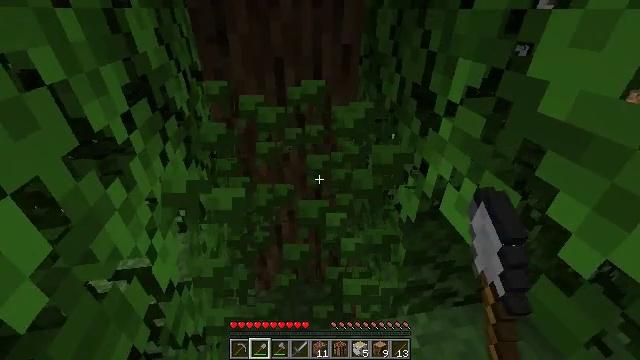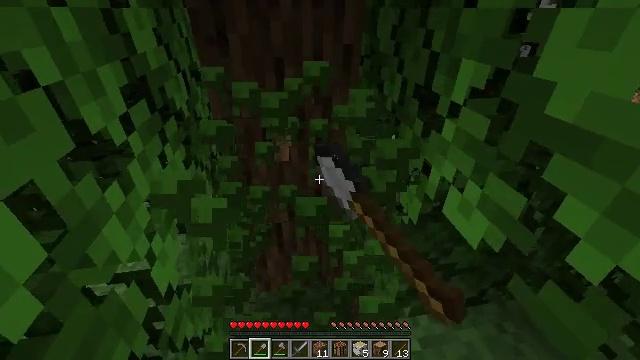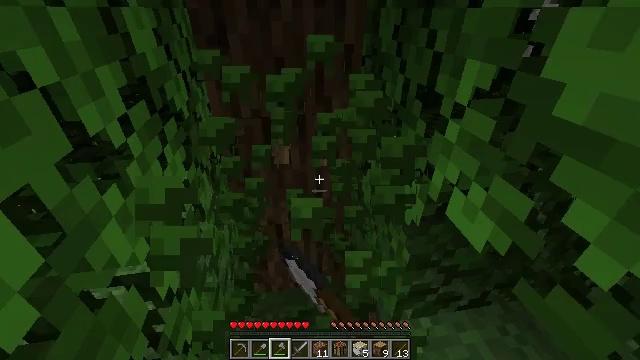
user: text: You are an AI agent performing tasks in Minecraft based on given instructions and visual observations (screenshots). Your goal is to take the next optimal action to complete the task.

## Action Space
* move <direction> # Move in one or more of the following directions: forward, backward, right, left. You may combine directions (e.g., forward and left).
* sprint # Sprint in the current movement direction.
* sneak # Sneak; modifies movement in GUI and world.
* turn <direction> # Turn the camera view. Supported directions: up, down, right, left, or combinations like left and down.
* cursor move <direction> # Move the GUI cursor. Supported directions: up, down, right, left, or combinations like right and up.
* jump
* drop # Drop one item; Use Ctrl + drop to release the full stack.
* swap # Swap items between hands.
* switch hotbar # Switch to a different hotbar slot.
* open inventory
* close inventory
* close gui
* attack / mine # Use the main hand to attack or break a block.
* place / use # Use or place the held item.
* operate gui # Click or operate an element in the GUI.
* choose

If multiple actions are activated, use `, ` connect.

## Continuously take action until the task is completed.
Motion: motion action
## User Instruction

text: Break oak leaves from the trees.
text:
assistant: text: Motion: attack / mine
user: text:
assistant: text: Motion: attack / mine, switch to hotbar 3
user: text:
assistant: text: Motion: attack / mine, switch to hotbar 3